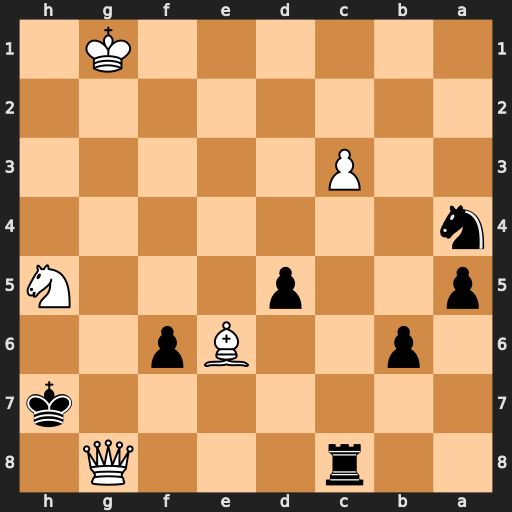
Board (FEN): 2r3Q1/7k/1p2Bp2/p2p3N/n7/2P5/8/6K1
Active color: b
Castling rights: -
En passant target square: -
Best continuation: Rxg8+ Bxg8+ Kxg8